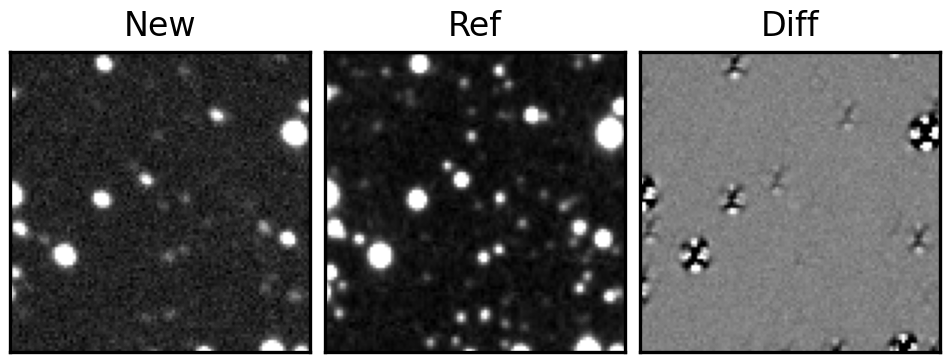
Label: real